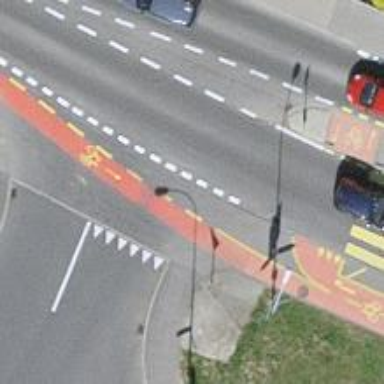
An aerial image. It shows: Marked crossing with red surface color and surface markings.